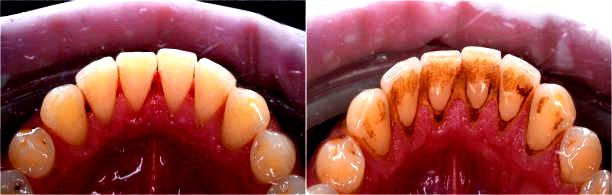
Condition: Calculus